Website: apple-inc
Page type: customer-info-address
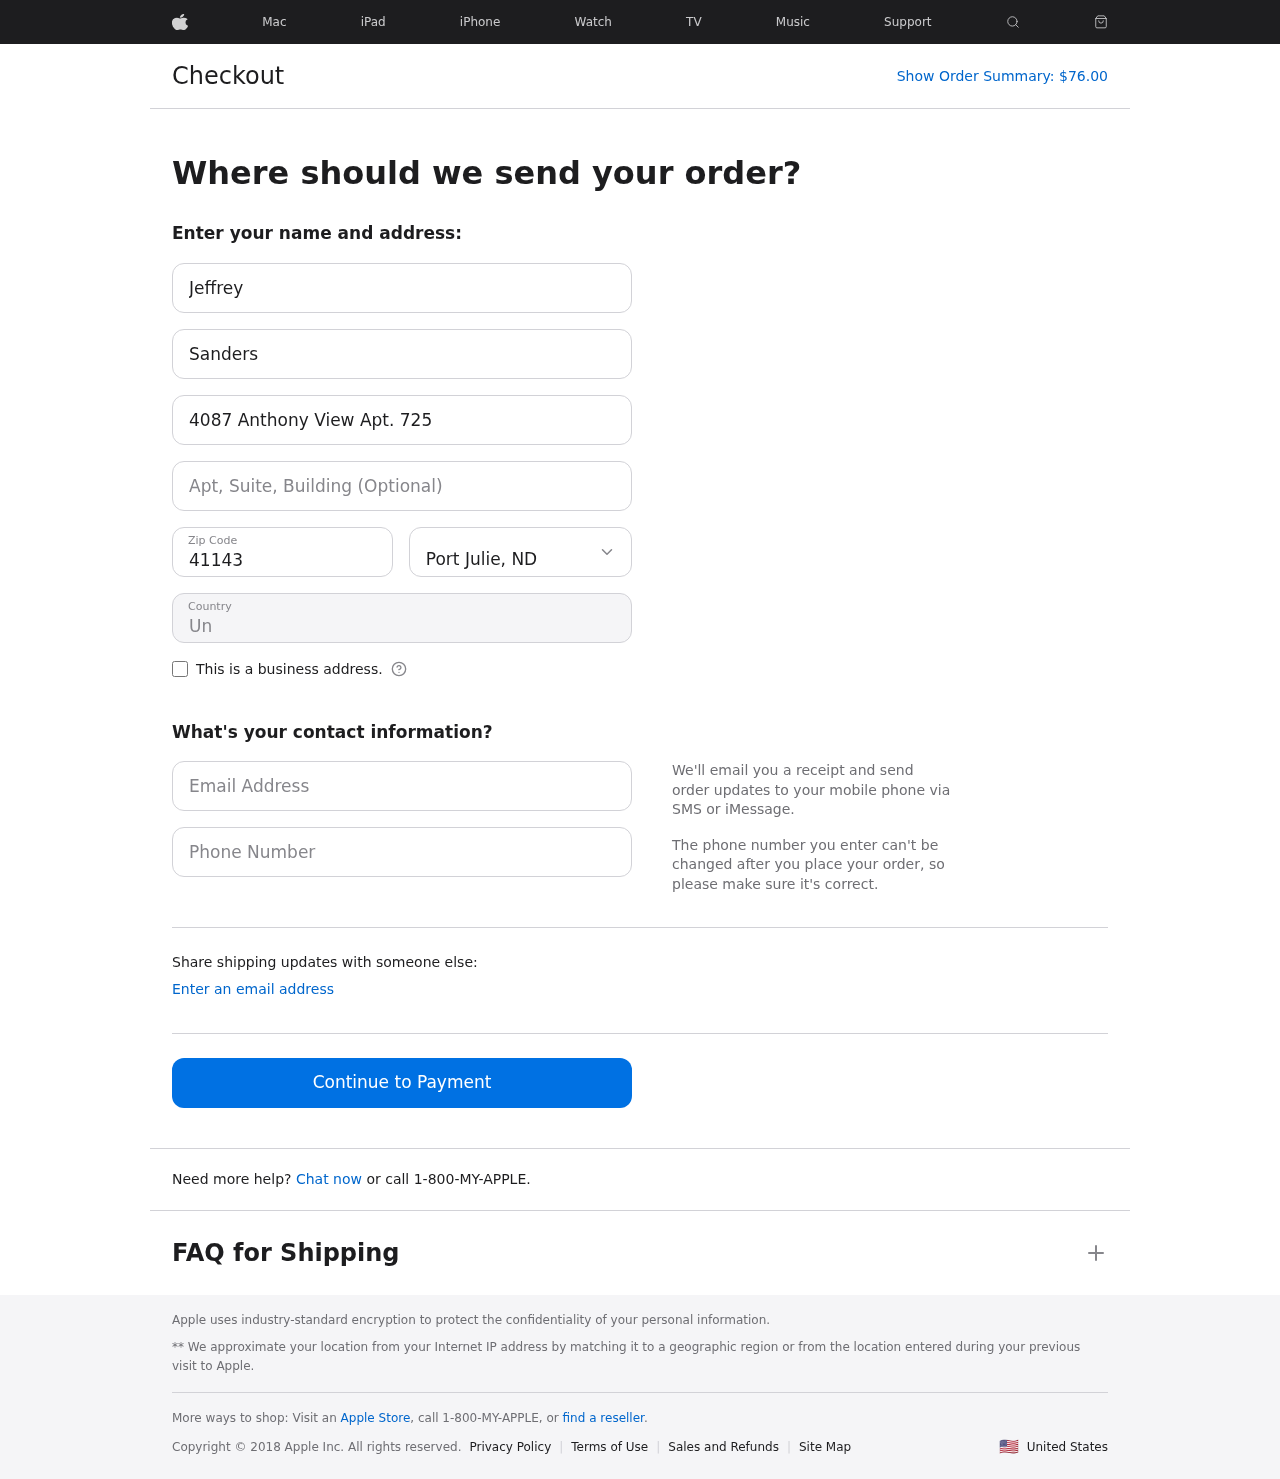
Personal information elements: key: PII_CITY_STATE
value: Port Julie, ND
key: PII_COUNTRY
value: United States
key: PII_EMAIL
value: jeffreysanders@hotmail.com
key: PII_FIRSTNAME
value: Jeffrey
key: PII_LASTNAME
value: Sanders
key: PII_PHONE
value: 6784948142
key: PII_POSTCODE
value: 41143
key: PII_STREET
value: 4087 Anthony View Apt. 725
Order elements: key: ORDER_TOTAL
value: $76.00